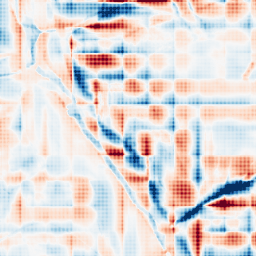
Category: wavelet
Decomposition family: wavelet_dwt
Decomposition parameters: wavelet: db2
level: 5
Upsampling method: sinc_hamming
Upsampling parameters: scale: 4
kernel_size: 4
Upsampling scale: 4